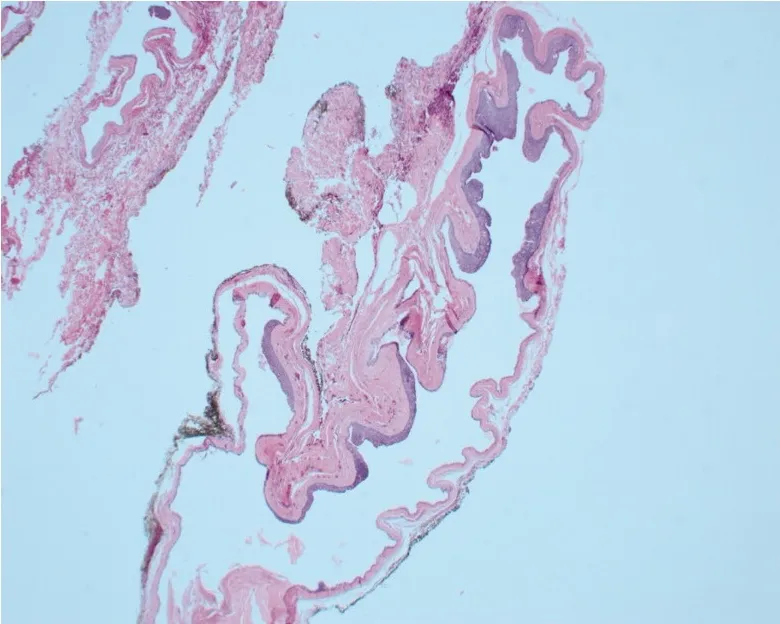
Low power micrograph of the lesion shows an extensive cystic component.
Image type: pathology (h&e)